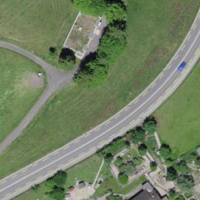
EUNIS habitat code: 24
Species observed at this site:
Lysimachia nummularia